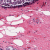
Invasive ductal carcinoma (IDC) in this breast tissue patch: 0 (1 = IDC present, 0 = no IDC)